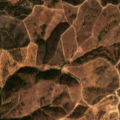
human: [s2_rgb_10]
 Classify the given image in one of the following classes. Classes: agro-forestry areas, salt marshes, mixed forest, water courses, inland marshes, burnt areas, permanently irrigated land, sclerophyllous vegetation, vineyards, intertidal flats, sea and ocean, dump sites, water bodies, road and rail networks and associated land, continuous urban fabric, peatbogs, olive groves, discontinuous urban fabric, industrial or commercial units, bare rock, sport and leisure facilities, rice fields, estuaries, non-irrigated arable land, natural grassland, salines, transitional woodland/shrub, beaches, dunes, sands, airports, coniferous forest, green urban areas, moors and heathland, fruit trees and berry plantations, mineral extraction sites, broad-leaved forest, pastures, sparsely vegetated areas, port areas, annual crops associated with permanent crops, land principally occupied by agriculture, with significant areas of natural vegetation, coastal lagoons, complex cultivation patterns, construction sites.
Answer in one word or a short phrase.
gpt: non-irrigated arable land, agro-forestry areas, broad-leaved forest, transitional woodland/shrub